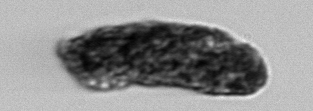
Label: fecal_pellet